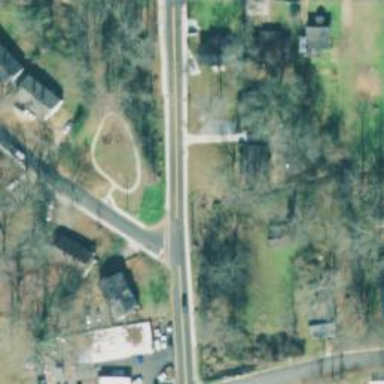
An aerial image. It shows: Stop road.